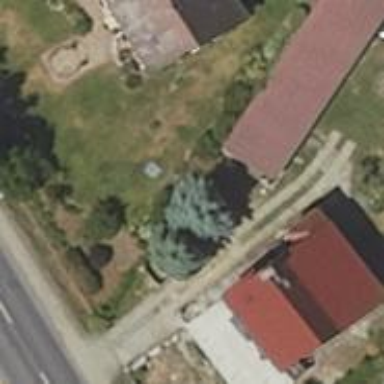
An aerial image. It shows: Shed.